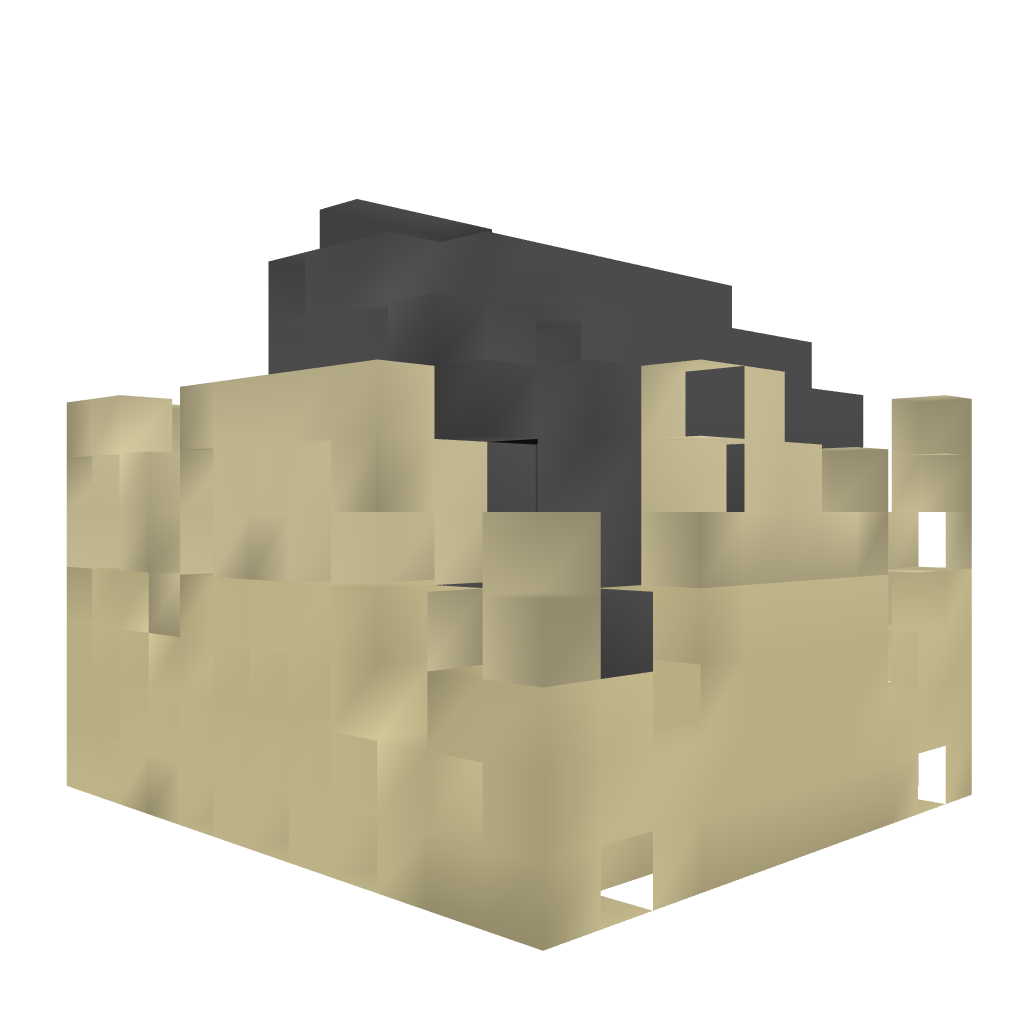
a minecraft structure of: CommandBlock TNT Player Cannon